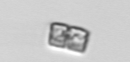
Label: Bacillariophyceae_morphotype1